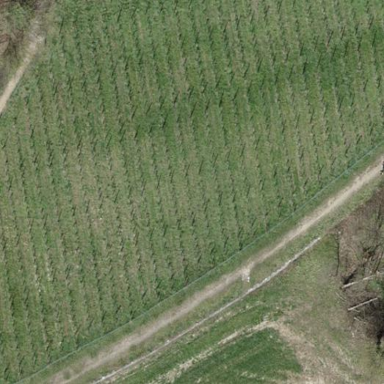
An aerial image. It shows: Beautiful vineyard in the countryside.